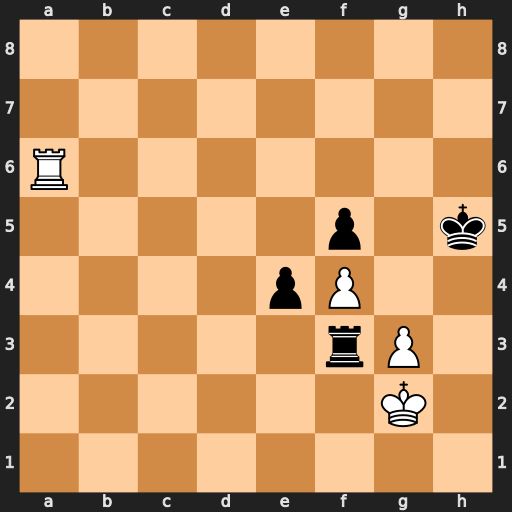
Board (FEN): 8/8/R7/5p1k/4pP2/5rP1/6K1/8
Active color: w
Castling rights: -
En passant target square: -
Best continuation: Rf6 Rc3 Rxf5+